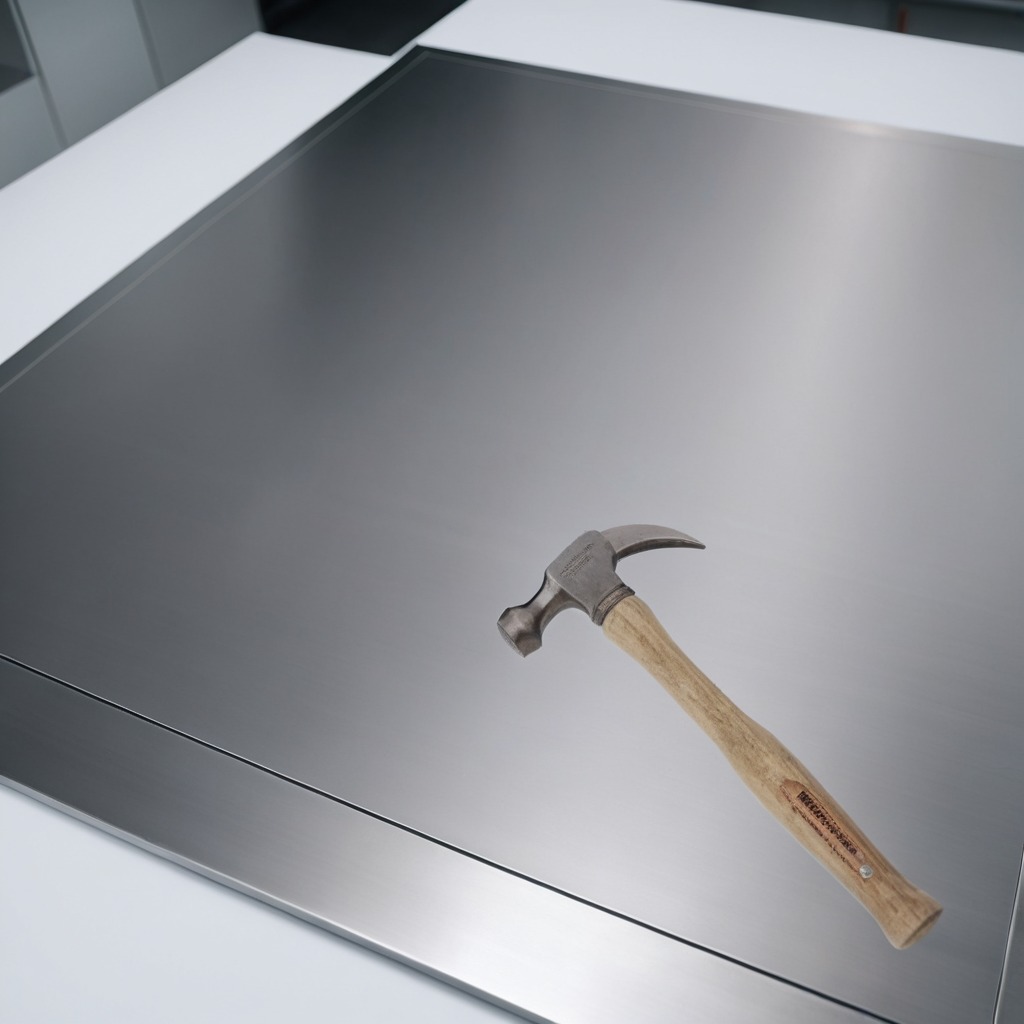
A hammer is lying on the stainless steel table in a high-end prototyping lab.